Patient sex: M
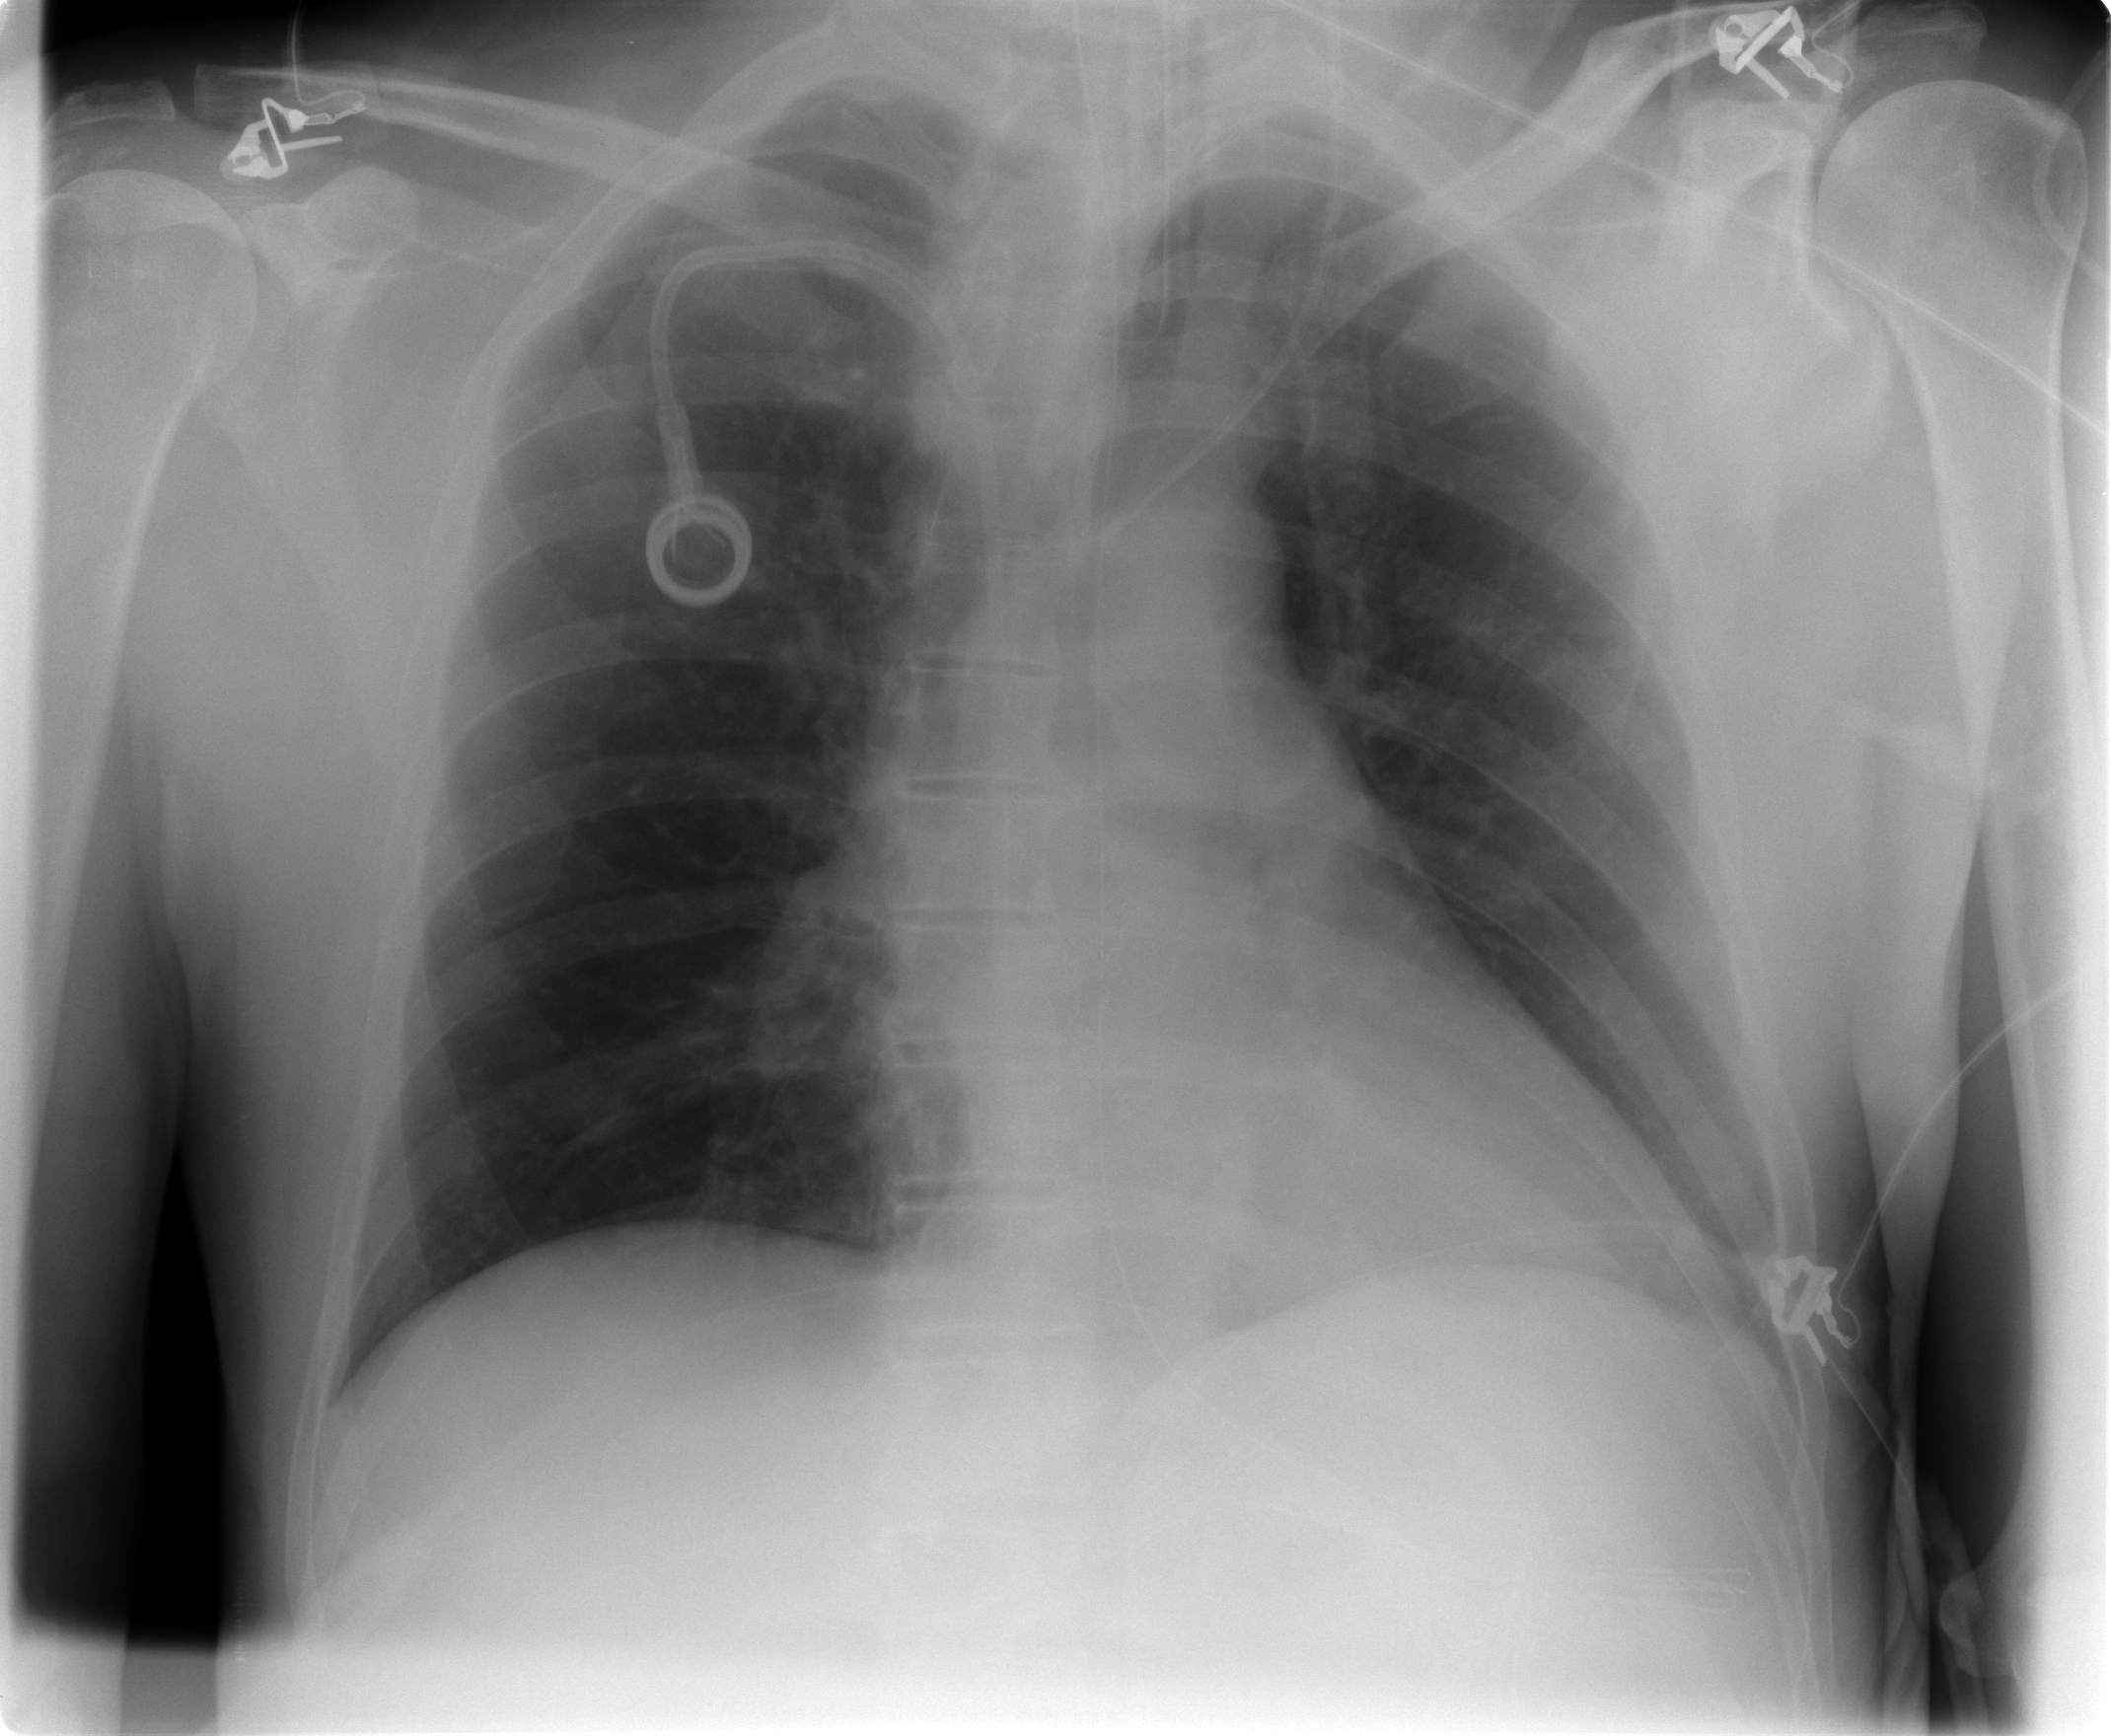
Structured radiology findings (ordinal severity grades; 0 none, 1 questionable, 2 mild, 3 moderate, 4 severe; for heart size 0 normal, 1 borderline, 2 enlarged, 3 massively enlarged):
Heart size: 0
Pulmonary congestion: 1
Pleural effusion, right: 0
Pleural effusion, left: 0
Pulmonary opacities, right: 0
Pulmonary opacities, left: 0
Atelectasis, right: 0
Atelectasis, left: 0